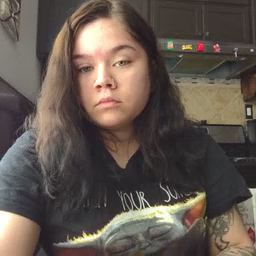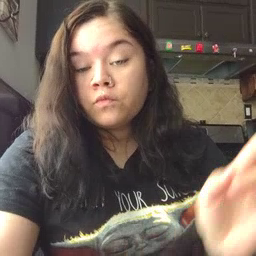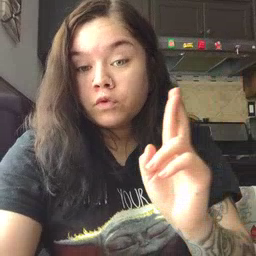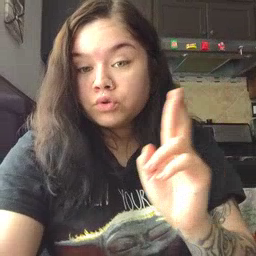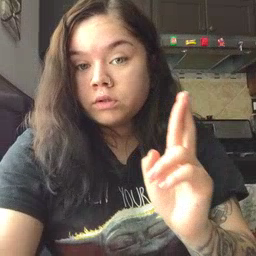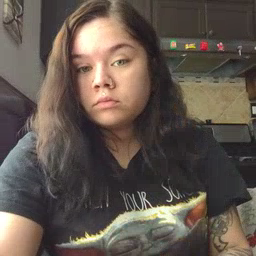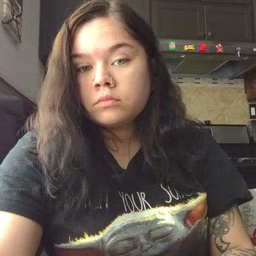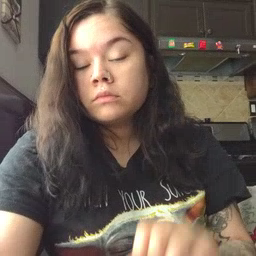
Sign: refrigerator